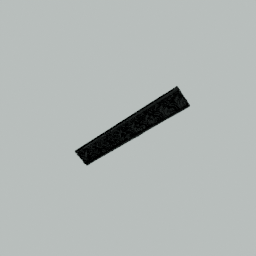
Label: decoration